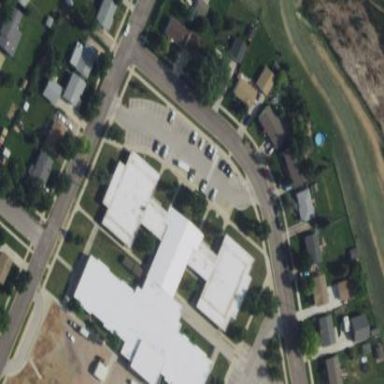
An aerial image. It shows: School building.